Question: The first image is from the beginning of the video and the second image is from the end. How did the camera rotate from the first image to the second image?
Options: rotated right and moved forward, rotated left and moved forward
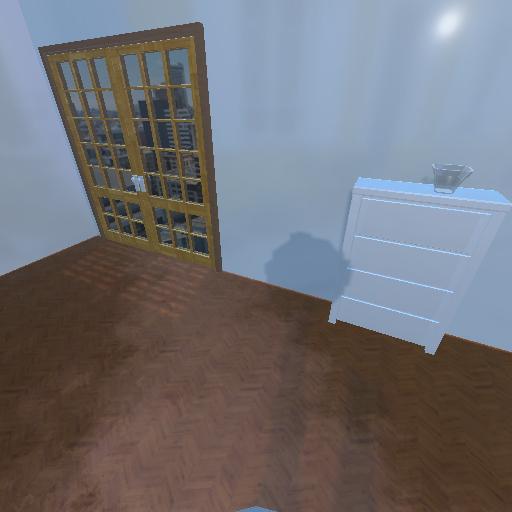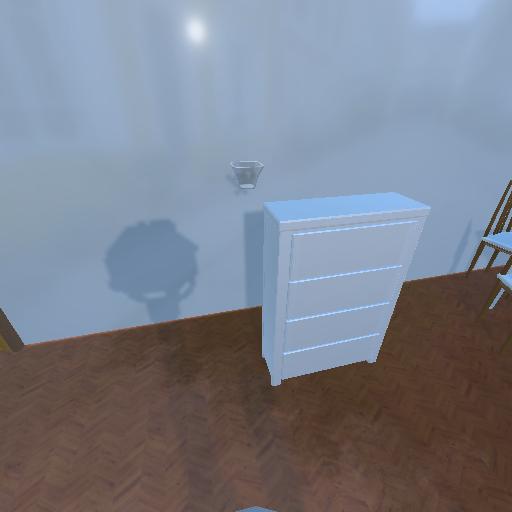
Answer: rotated right and moved forward